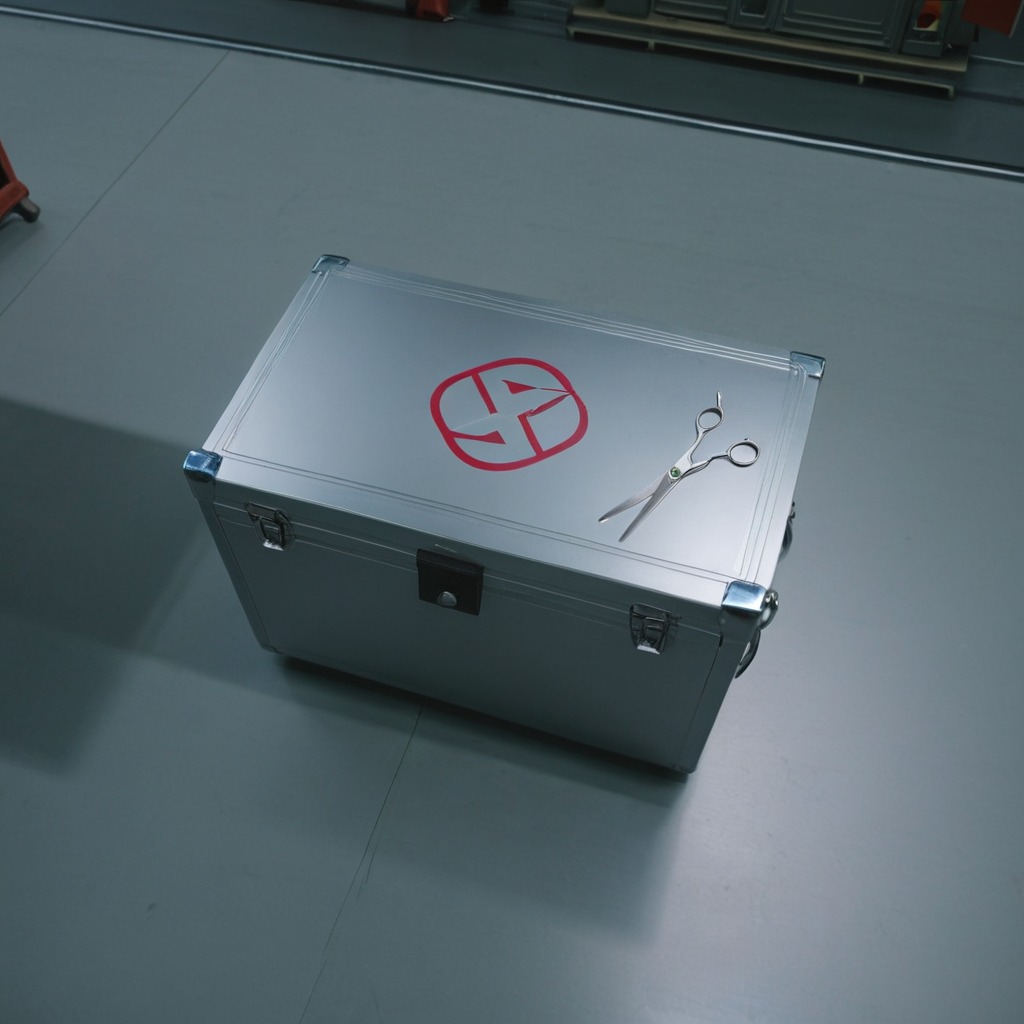
A scissor is lying on the toolbox surface.